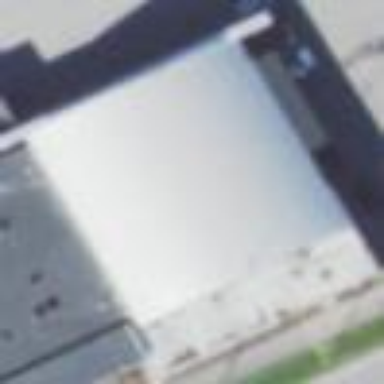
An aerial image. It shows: Hangar building at the airport.